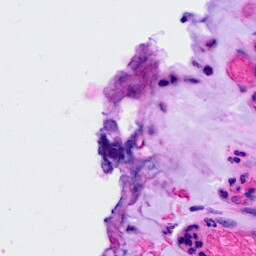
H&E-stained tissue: Ovarian